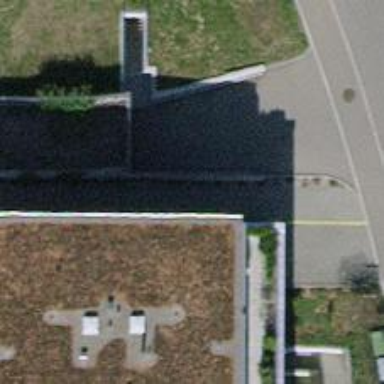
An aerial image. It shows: Set of concrete steps.